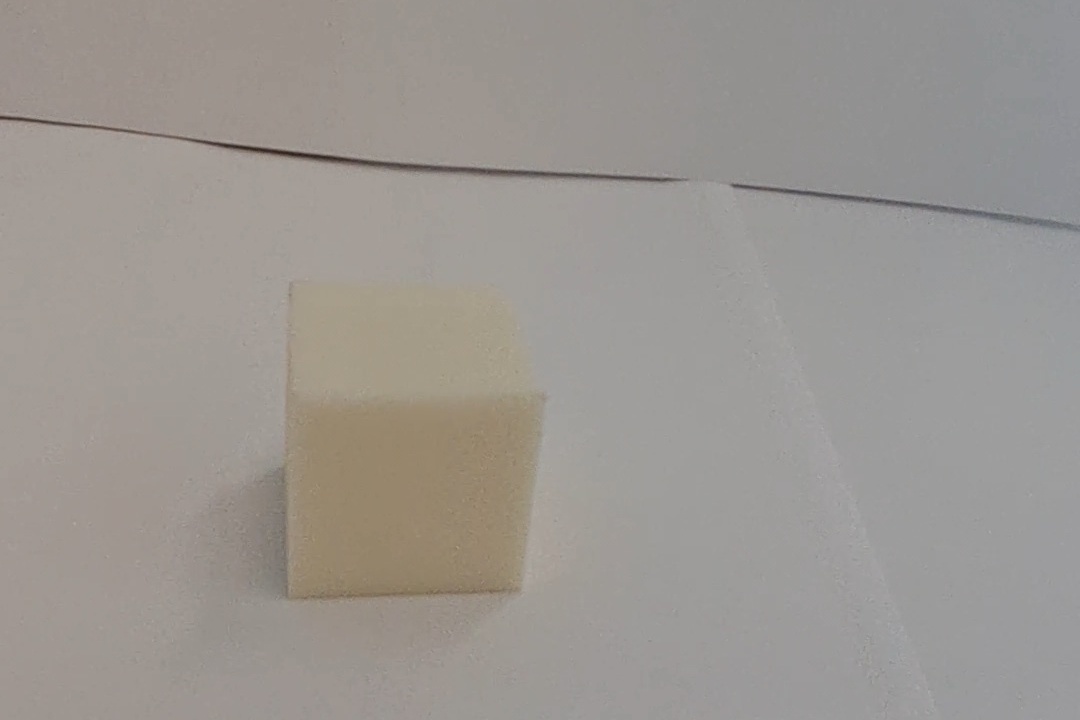
Label: Cuboid